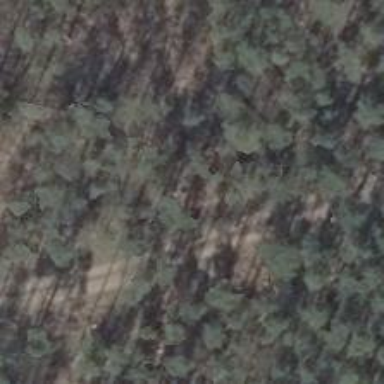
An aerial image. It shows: Track road often used by forestry vehicles with grade3 track type.